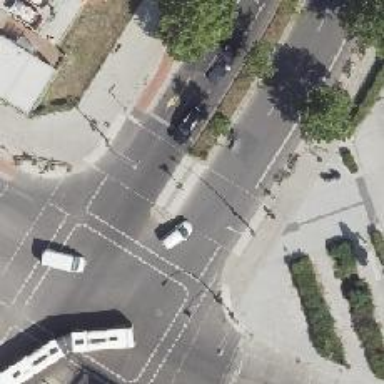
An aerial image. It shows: Footway that serves as traffic island.